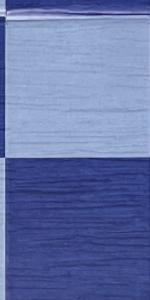
Label: Empty